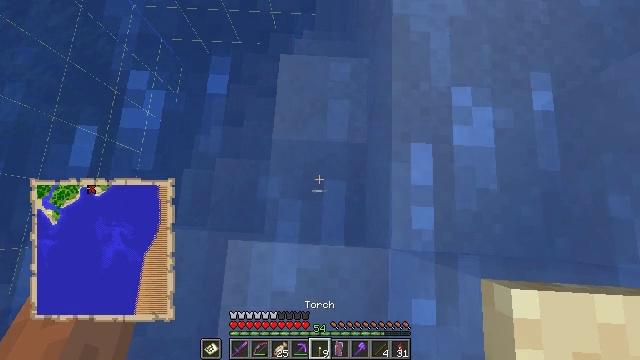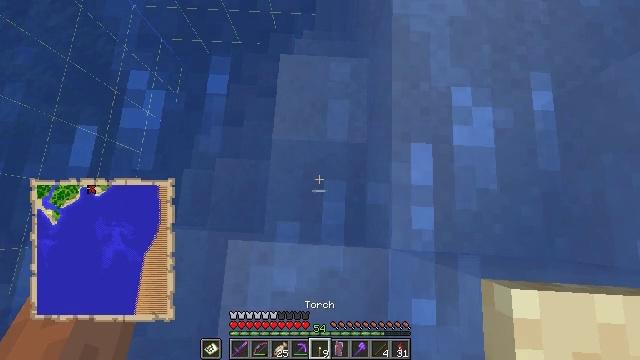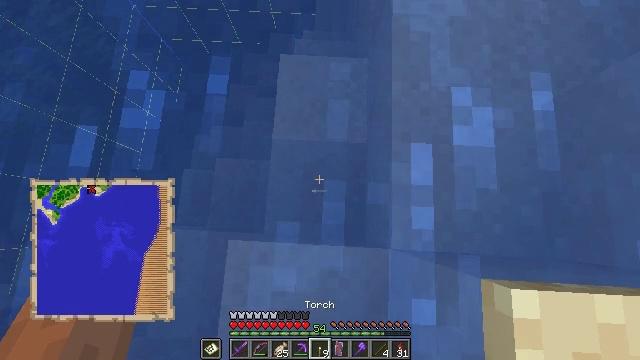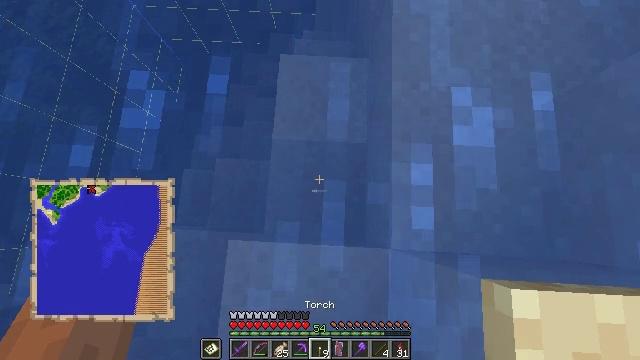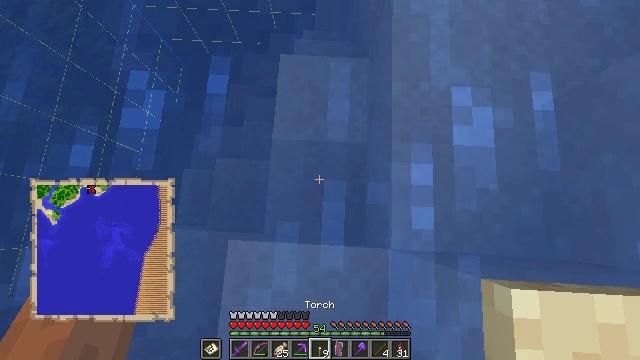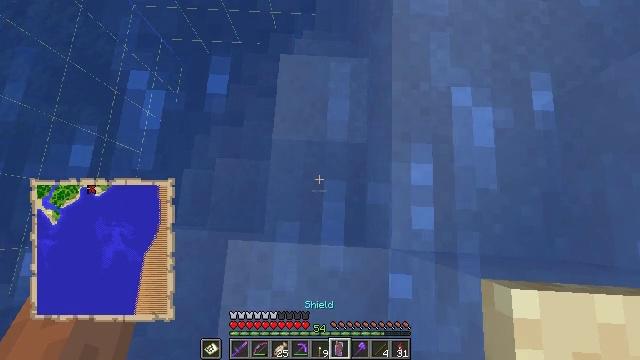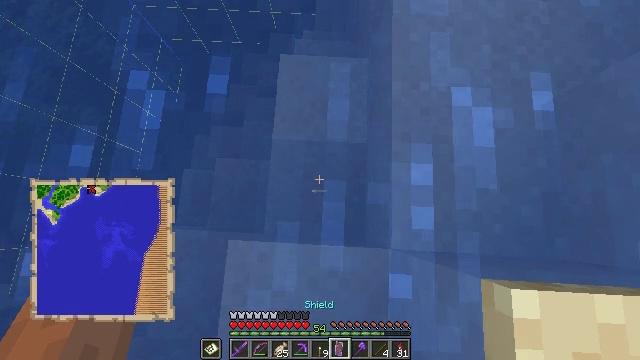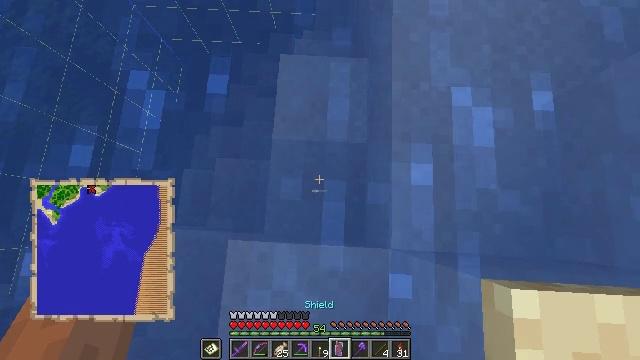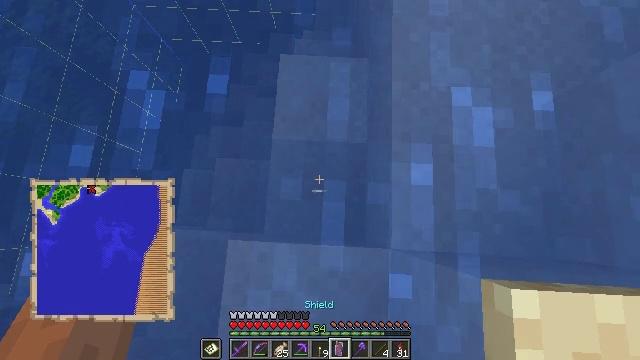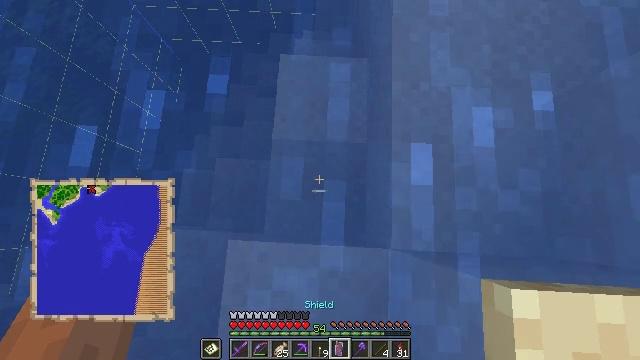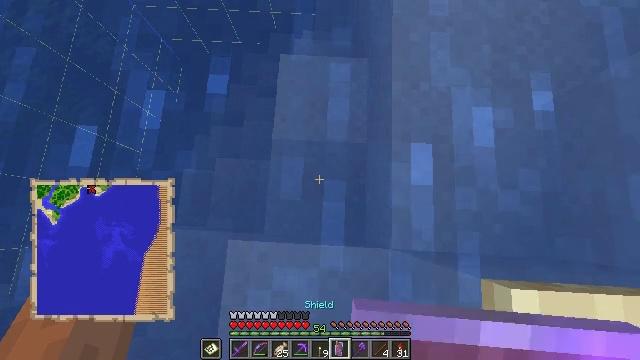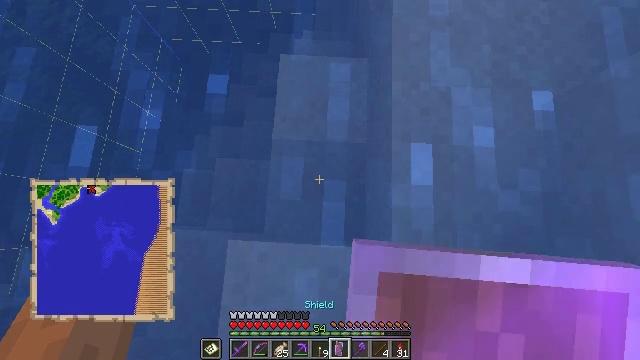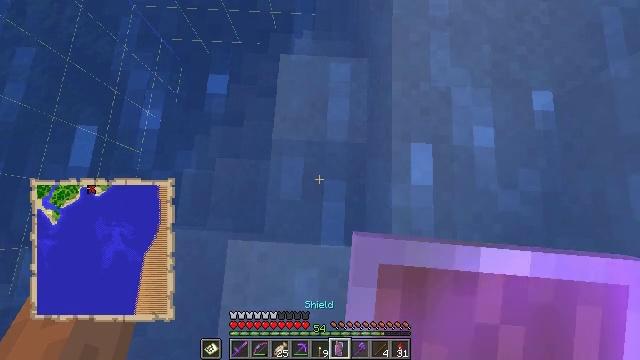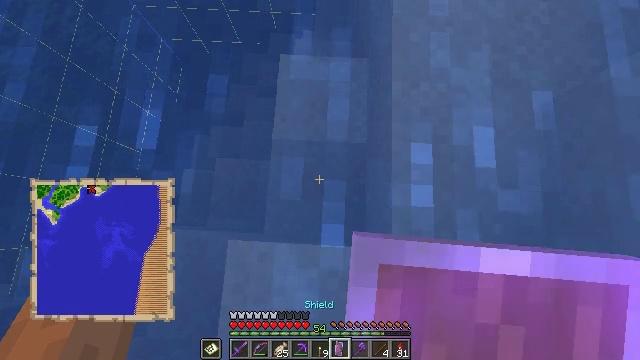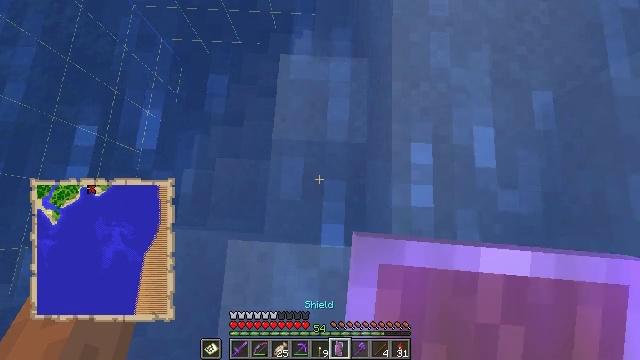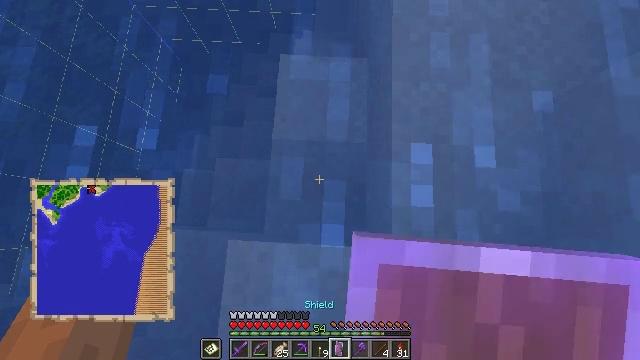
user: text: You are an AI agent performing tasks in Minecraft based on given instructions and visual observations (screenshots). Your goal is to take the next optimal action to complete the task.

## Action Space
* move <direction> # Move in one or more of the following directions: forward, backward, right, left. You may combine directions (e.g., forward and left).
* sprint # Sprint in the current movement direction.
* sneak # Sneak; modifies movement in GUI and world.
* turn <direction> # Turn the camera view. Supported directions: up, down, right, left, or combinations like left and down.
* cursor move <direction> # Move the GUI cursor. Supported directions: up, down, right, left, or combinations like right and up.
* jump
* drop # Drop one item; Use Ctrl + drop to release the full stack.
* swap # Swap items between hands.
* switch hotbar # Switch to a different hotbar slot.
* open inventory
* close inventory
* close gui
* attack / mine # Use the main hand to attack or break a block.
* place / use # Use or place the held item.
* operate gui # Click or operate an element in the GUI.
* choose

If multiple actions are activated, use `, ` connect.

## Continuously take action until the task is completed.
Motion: motion action
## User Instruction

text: Attack the ground to gather sand.
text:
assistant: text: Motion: no_op
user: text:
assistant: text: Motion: no_op
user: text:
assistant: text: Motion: no_op
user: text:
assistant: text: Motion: no_op
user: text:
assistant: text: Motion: no_op
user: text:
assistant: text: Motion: no_op
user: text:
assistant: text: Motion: no_op
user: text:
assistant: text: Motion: no_op
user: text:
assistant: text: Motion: no_op
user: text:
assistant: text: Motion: no_op
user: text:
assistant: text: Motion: no_op
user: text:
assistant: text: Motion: no_op
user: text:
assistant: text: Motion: no_op
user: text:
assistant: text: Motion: no_op
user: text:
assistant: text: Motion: no_op
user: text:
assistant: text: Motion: open inventory
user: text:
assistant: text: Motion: open inventory
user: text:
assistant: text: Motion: open inventory
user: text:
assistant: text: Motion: open inventory
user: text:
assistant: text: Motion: turn right
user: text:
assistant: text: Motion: turn right and down
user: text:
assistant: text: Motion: turn right and down
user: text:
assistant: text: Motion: turn right
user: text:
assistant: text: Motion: no_op
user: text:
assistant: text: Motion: no_op
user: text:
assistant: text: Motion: no_op
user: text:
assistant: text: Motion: no_op
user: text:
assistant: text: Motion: no_op
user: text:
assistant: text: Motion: no_op
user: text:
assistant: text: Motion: no_op